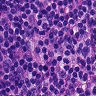
Metastatic tissue present: no